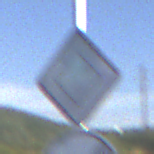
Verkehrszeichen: Vorfahrtsstrasse
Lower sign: EndeSaemtlicherBegrenzungen
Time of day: MorningAfternoon
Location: Outdoor (RoadRail)
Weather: PartlyCloudy
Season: NotSpecified
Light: Natural